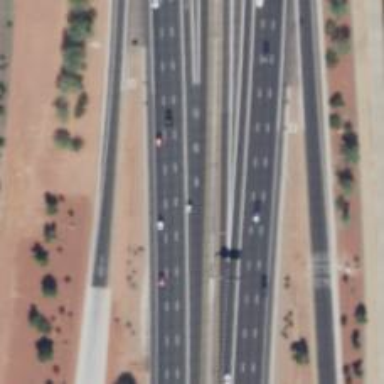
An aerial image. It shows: Asphalt motorway link.